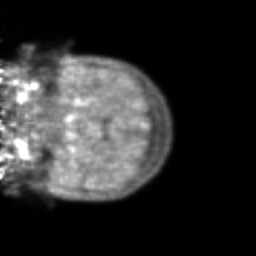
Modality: PET
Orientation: coronal
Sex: female
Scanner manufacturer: ge